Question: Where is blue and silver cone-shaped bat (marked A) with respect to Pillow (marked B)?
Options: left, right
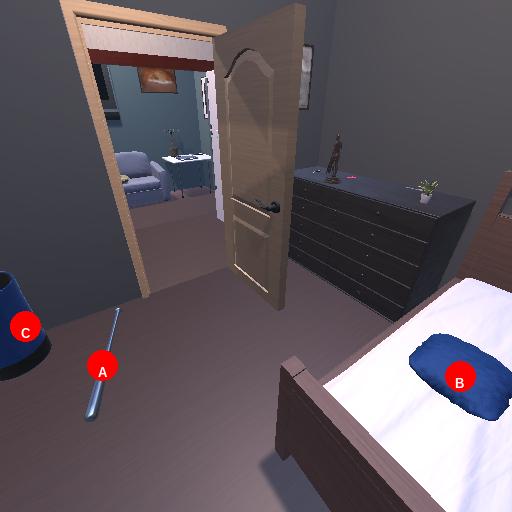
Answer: left